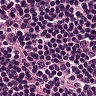
Metastatic tissue present: no